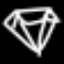
Label: diamond